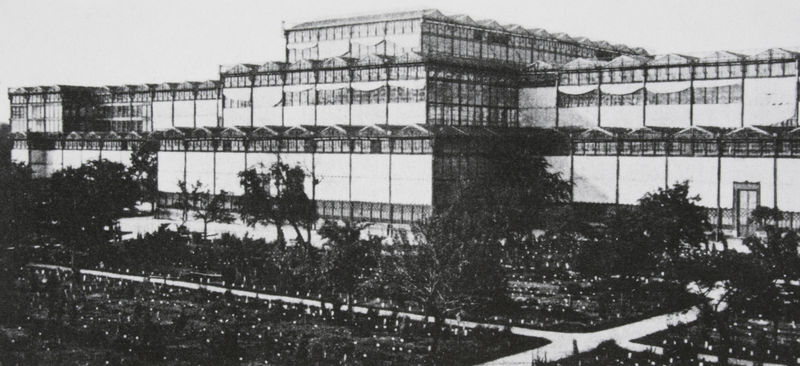
Titel: Glaspalast, Außenansicht
Künstler: August von Voit
Standort: München
Institution: Glaspalast
Schlagwörter: baum, dunkel, himmel, laub, schatten, weiß, bäume, äste, blumen, fenster, glas, grau, hell, licht, lichter, schwarz, tür, dach, gebäude, gras, park, rasen, schloss, weg, wiese, architektur, felder, gitter, wege, pflanzen, front, garten, ansicht, fassade, fassaden, türen, dächer, giebel, foto, fotografie, photographie, bögen, eingang, eisen, zettel, münchen, palast, kreuzung, schwarz-weiß, beschriftung, photo, portal, alleen, beete, gewächshaus, garden, etagen, geschosse, gärten, pavillon, london, fotographie, botanischer garten, glaspalast, orangerie, stahl, weltausstellung, botanik, raster, palace, steel, glashaus, gesamtansicht, gartenanlage, stahlträger, glass, architekturfotografie, botanisch, victorian, ühoto, great britain, kew garden, skelettbauweise, architektug, lehrgarten, rüren, exhibit